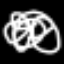
Label: squiggle